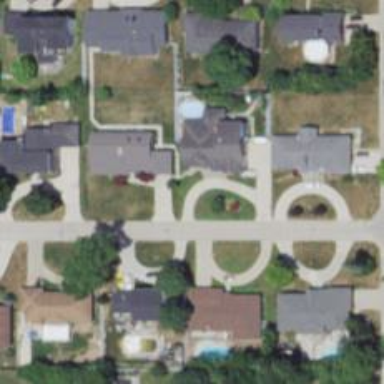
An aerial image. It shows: Driveway.